Question: How can I overwrite the url of OpenLayers.Protocol.HTTP? I tried
> searchformPanel.protocol.url
and it works (checked with console.log), but at the end the original url is sent (in the code below: url: '/fs/') (see attached picture).

This is the code:
'''
var searchformPanel = new GeoExt.form.FormPanel({
border: false,
width: 250,
protocol: new OpenLayers.Protocol.HTTP({
url: '/fs/',
format: new OpenLayers.Format.GeoJSON()
}),
items:[{
xtype: 'combo',
id: 'idcombo',
store: new Ext.data.SimpleStore({
fields:['fsclass','ollayer'],
data:[["Boreholes","Boreholes"],["All_layers","All layers"]]
}),
displayField: 'ollayer',
valueField: 'fsclass',
fieldLabel: 'Layer',
emptyText: 'select a layer',
submitValue: false,
selectOnFocus: true,
mode: 'local',
typeAhead: true,
editable: false,
forceSelection: true,
triggerAction: 'all'
},{
xtype: 'textfield',
id: 'idtextfield',
fieldLabel: 'Find features',
emptyText: 'enter word',
name: 'comments__like',
allowBlank: false
}],
listeners:{
actioncomplete: function(form, action){
searchShowTip(action.response.features);
}
},
buttons:[{
text: 'search',
listeners:{
click: function(){
var comboLayer = Ext.getCmp('idcombo').getRawValue();
var keyword = Ext.getCmp('idtextfield').getRawValue();
var newUrl = '/fs/' + comboLayer + '?format=GeoJSON&comments__ilike=' + keyword + '&queryable=comments';
console.log('1:' + newUrl);
//this gets '/fs/' from the searchformPanel
console.log('2:' + searchformPanel.protocol.url);
searchformPanel.protocol.url = newUrl;
console.log('3:' + searchformPanel.protocol.url);
searchformPanel.search();
}
}
}]
'''
});
Please any support about this is very welcome, thank you!
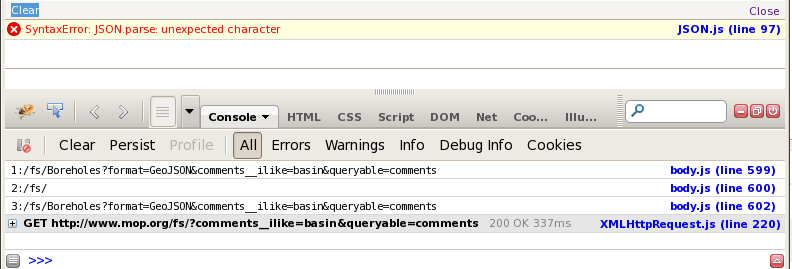
Answer: Finally it worked!!!!!!!!! the trick was to take the protocol outside the formPanel and there replace the newUrl as "protocol.options.url = newUrl;". I didn't know about this "options" until I checked the line 180 of HTTP.js of OpenLayers, because I tried to use protocol.read() and I received an error pointing to this line (as explained <URL>, as it was posted by myself in this original question. Here is the piece of code that did the trick, simple and beautiful:
'''
buttons: [{
text: 'Search',
handler: function() {
comboLayer = Ext.getCmp('idcombo').getValue();
newUrl = '/fs/' + comboLayer + '?format=GeoJSON';
protocol.options.url = newUrl;
formPanel.search();
}
}]
'''
Also, I was confused about how variables and local/global scope work together, I think I came up with this solution because I understood that writing things inside "functions" (because all the above is inside a function() called in the handler) make that variables are being read by another variables before and after the function is declared, not sure if it's clear what I explained before, but sure <URL> explains it much better.
Hope this helps more people, especially those new in javascript and openlayers like me!!